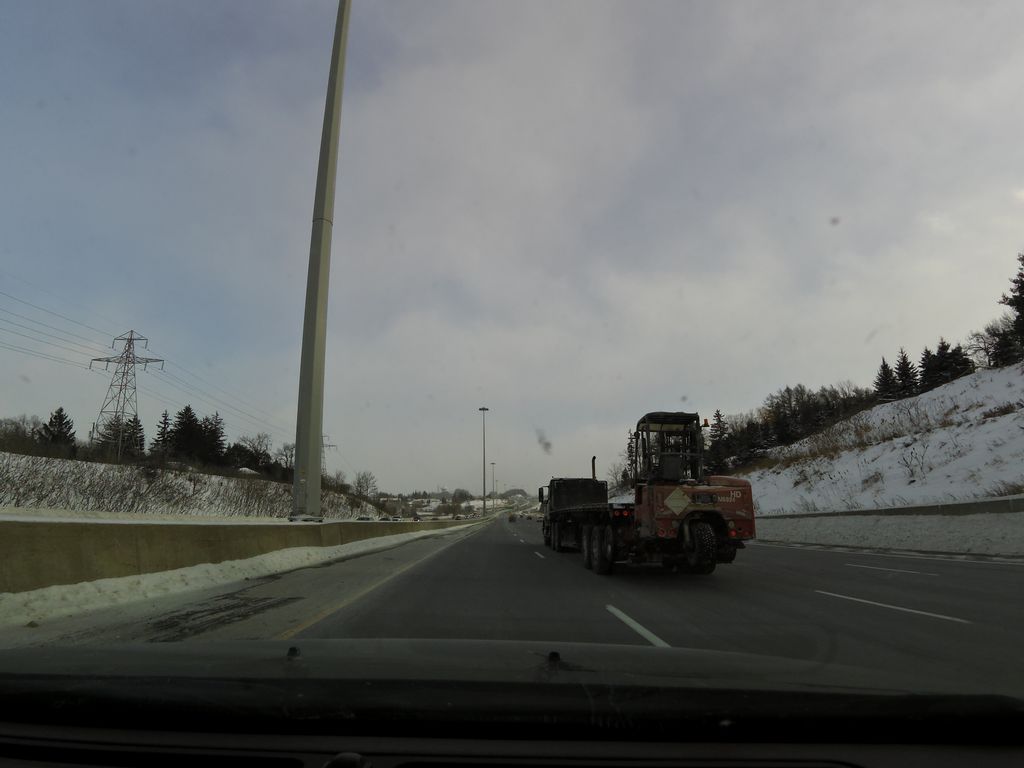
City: kitchener-waterloo